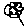
Label: flower